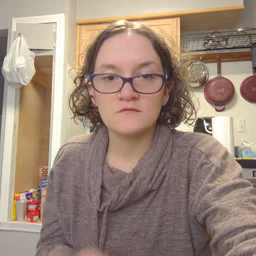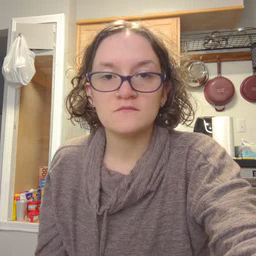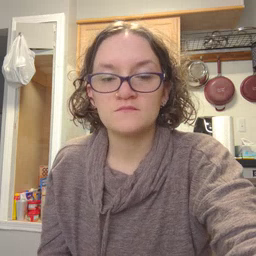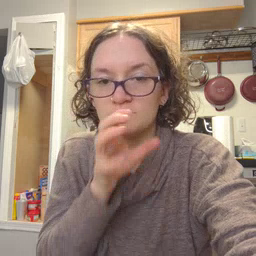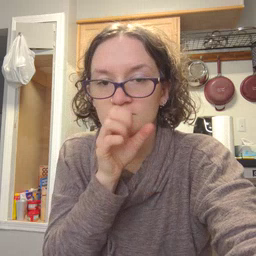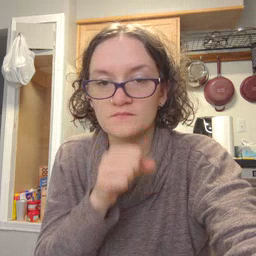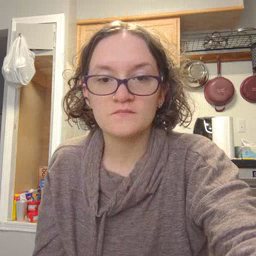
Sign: orange